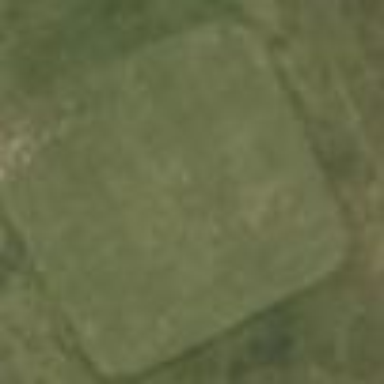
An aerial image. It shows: Golf tee.